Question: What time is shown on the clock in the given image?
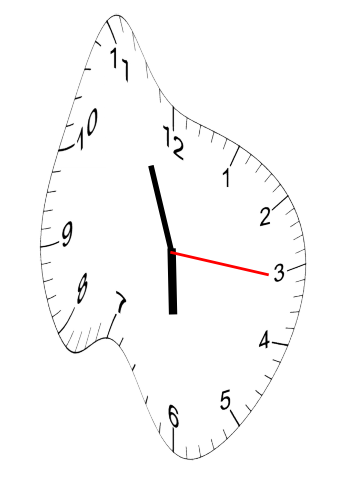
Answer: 05:56:16